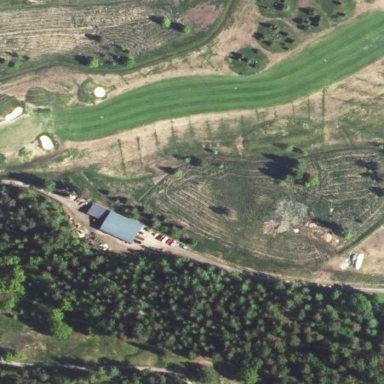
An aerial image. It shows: Grassy area designated as golf fairway.